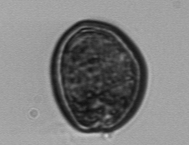
Label: Prorocentrum